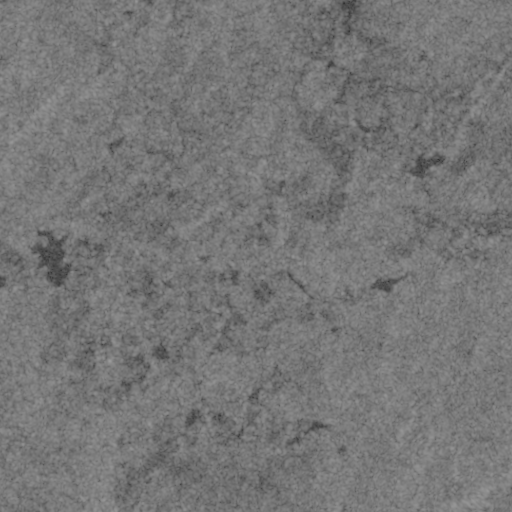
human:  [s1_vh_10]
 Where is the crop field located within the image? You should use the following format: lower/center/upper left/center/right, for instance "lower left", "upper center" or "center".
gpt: The crop field is located in the lower left of the image.
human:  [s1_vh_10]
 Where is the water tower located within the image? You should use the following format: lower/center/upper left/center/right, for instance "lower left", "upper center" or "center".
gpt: The water tower is located in the center left of the image.
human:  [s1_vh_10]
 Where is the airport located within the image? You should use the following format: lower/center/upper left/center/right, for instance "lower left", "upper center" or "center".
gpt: There is no airport in the image.

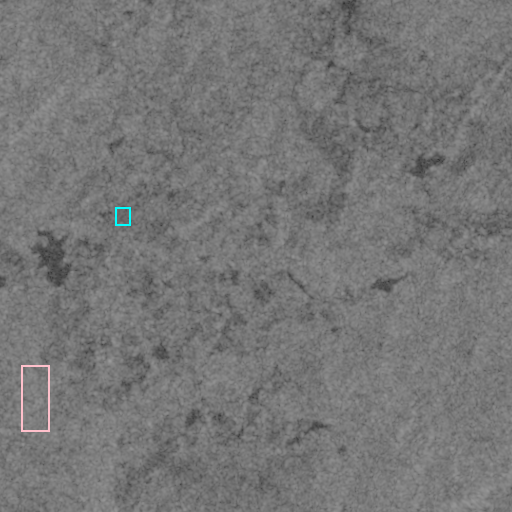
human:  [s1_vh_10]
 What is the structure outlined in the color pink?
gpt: The structure outlined in pink is a crop field.
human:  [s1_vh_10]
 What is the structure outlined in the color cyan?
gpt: The structure outlined in cyan is a park.
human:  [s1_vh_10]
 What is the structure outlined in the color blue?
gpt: There is no blue outline.